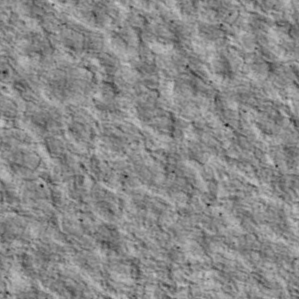
Label: non_frost